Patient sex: M
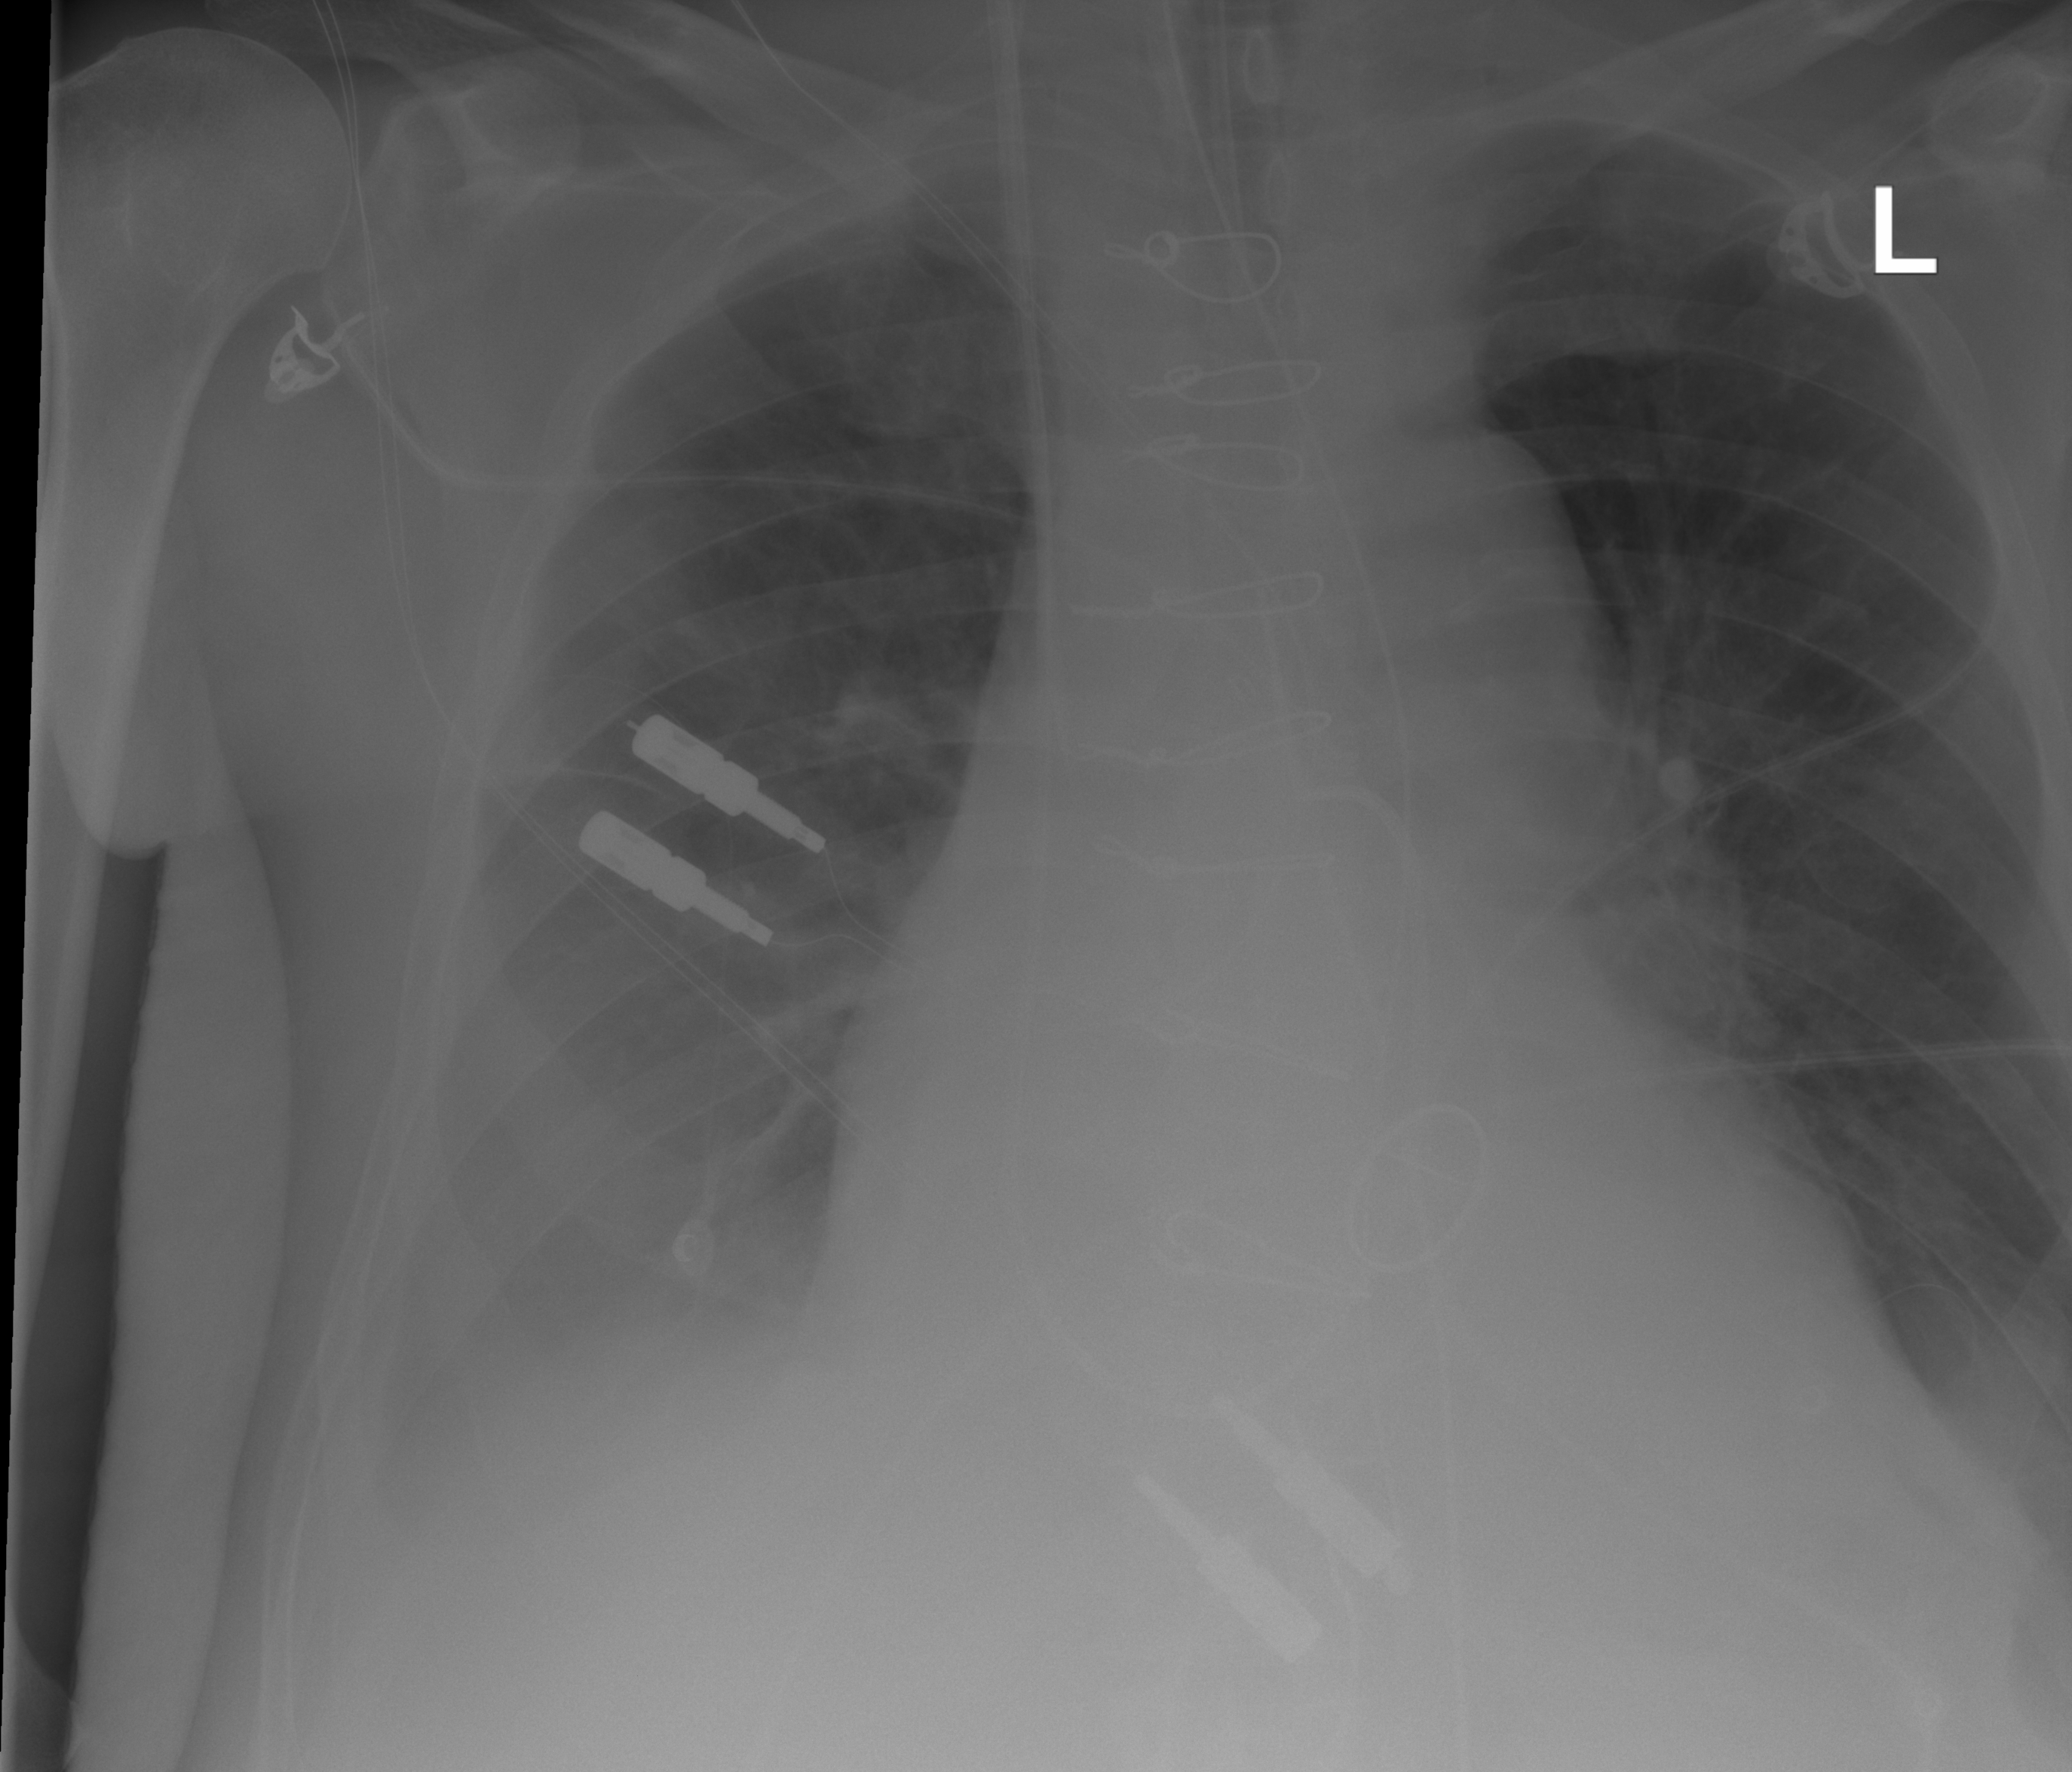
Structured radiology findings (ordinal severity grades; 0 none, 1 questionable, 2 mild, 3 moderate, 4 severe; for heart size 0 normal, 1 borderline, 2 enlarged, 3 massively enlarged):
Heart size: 2
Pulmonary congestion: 0
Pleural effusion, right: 3
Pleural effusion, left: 1
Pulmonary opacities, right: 2
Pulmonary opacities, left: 0
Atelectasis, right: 2
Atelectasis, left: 0